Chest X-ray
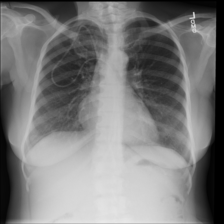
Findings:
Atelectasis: negative
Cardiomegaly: negative
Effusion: negative
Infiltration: negative
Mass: negative
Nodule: positive
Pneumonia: negative
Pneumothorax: negative
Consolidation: negative
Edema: negative
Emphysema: negative
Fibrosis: negative
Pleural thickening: negative
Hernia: negative